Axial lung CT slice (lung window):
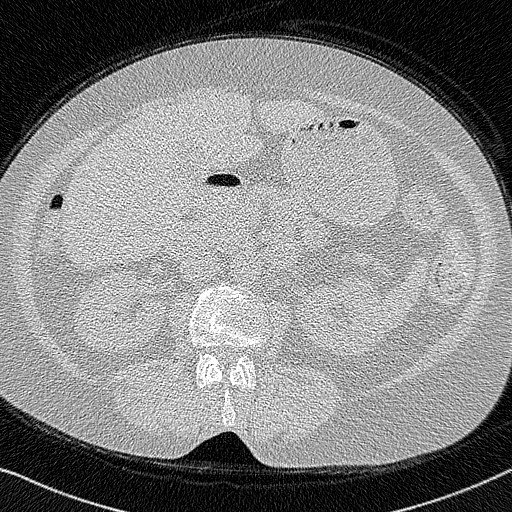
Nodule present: no